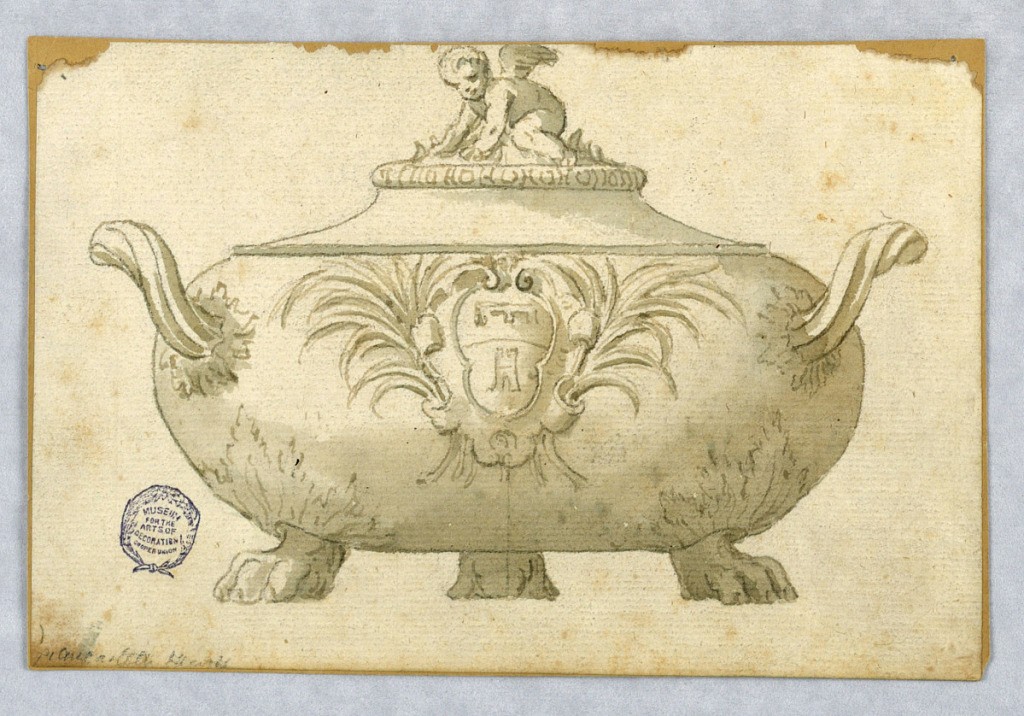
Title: Project for a Tureen
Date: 1800–1835
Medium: Pen and ink, brush and wash on paper
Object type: Drawing
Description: Elevation of a tureen with lid. Three paw feet, scrolling handles. At front, a cartouche framed with palm fronds. Finial in the form of a cherub.